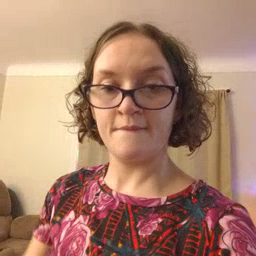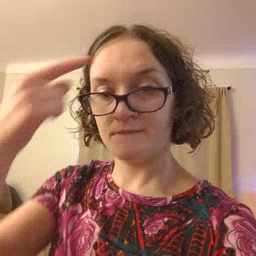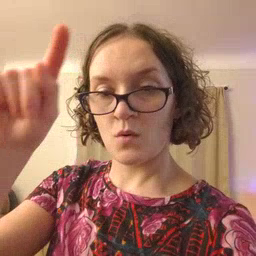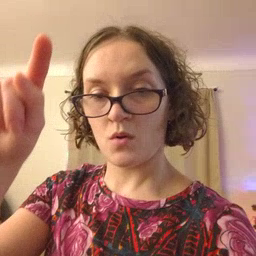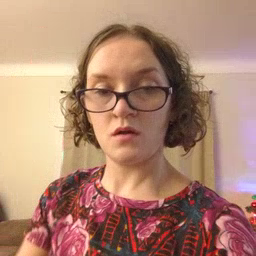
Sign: for